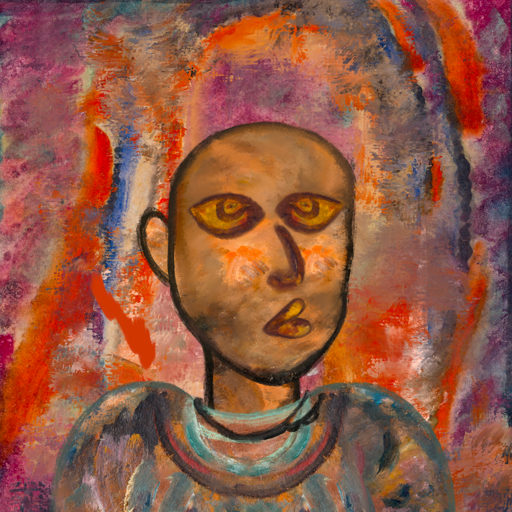
Background: Experience, Head And Neck Side: Gypsy_Queen, Face Side: Comrade, Bust: Boggyland, Hair Side: Blank, Head Accessory: Blank, Second Necklace: Blank, Necklace: Orphan, Baby: Blank